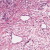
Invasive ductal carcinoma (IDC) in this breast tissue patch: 0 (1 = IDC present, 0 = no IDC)